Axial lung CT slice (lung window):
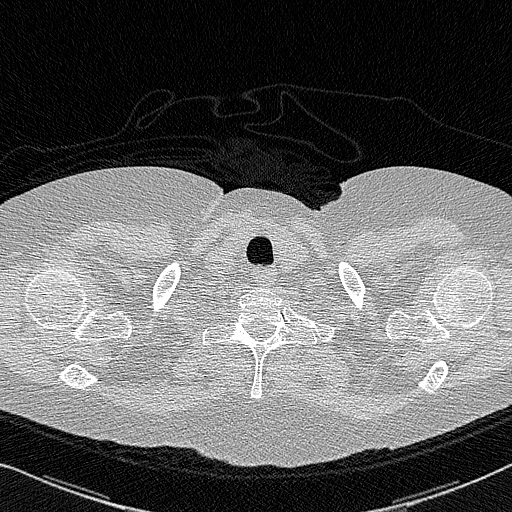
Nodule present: no